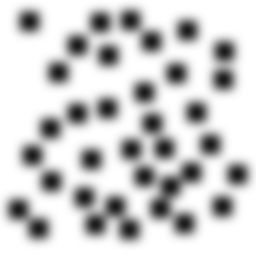
Squares: 36
Triangles: 0
Stars: 0
Total shapes: 36